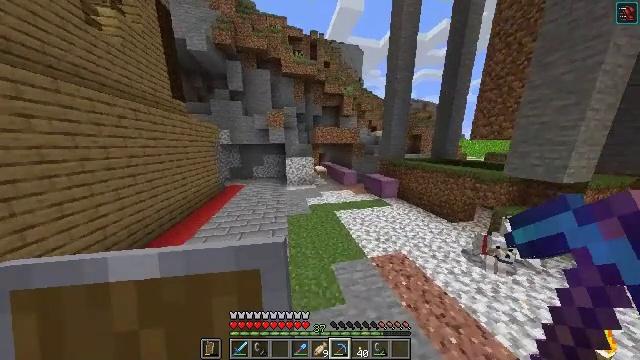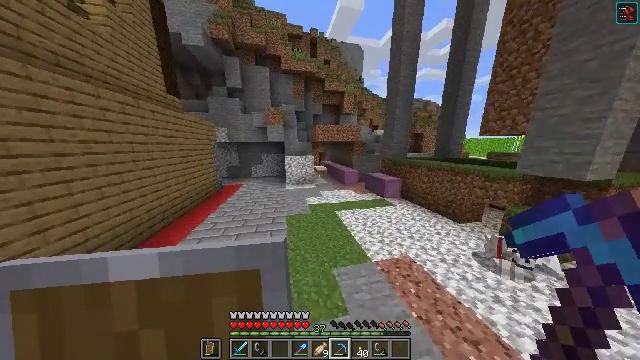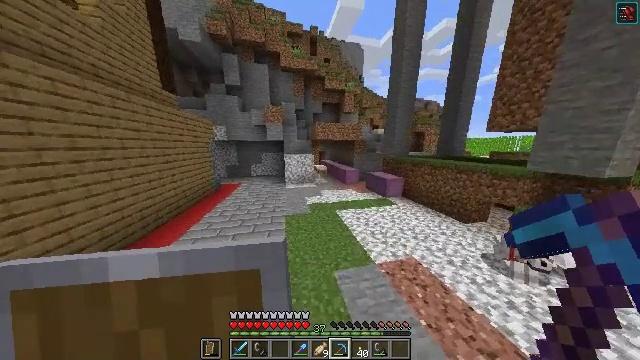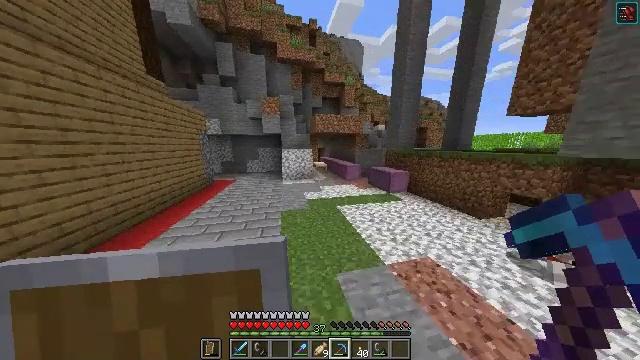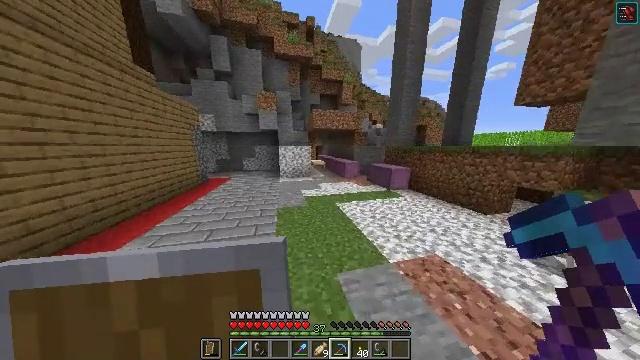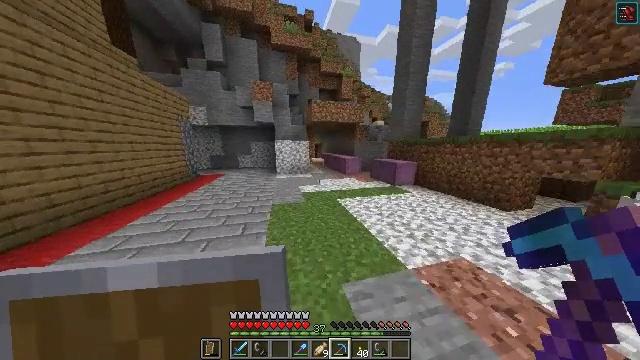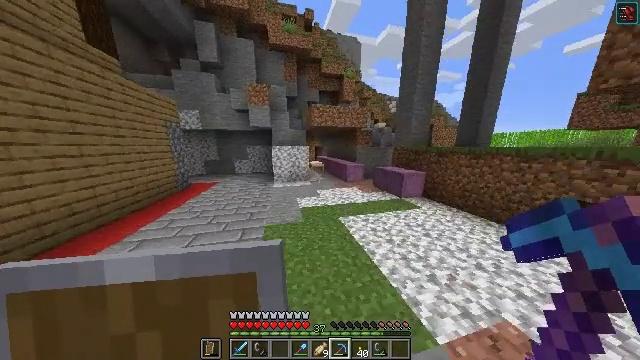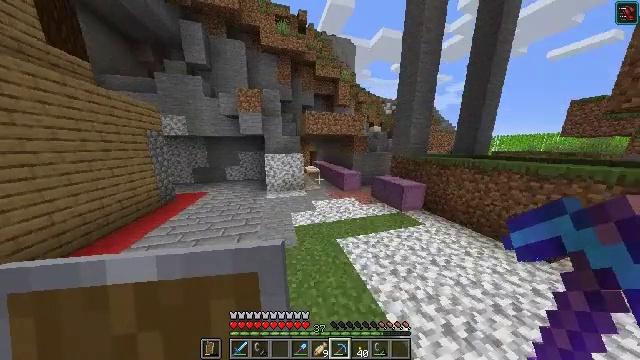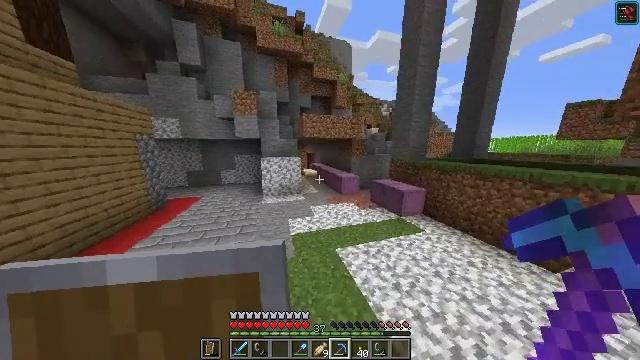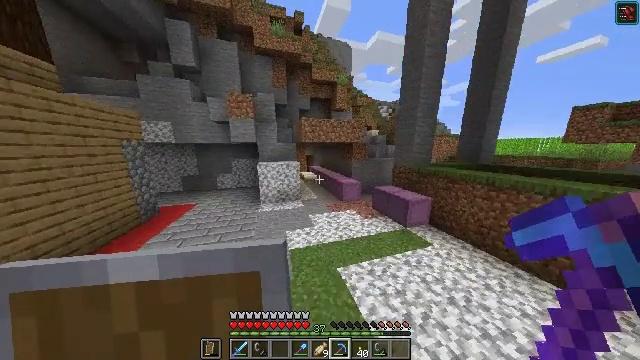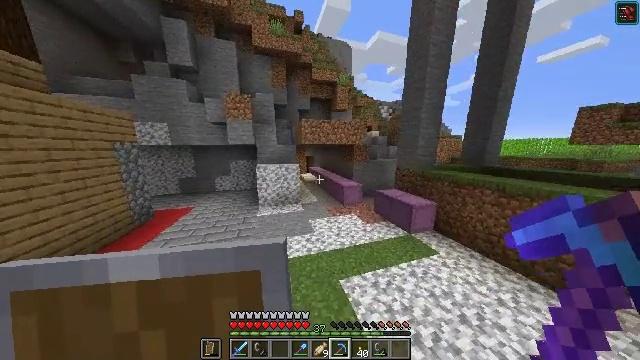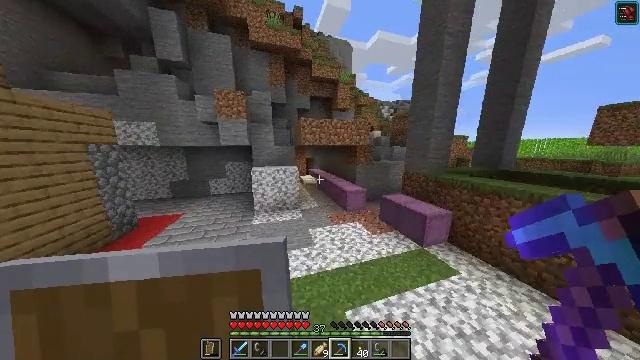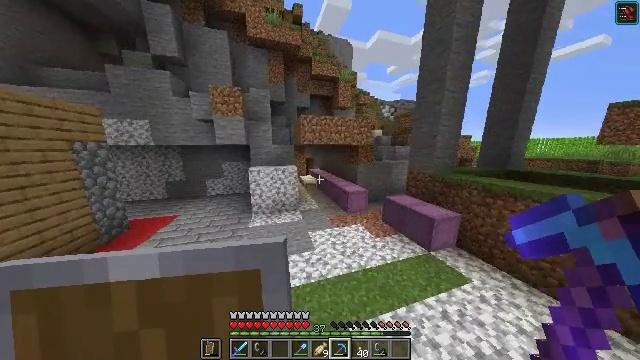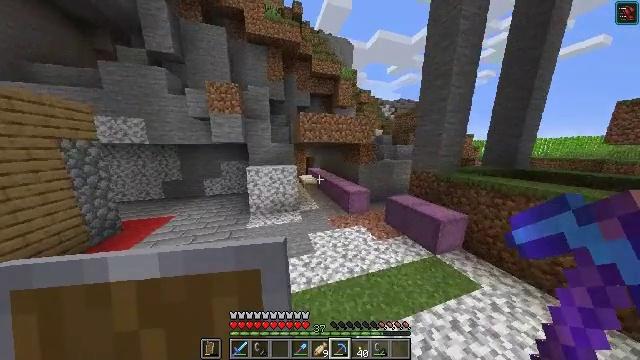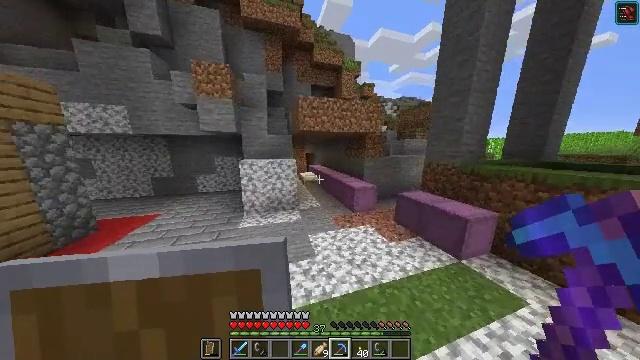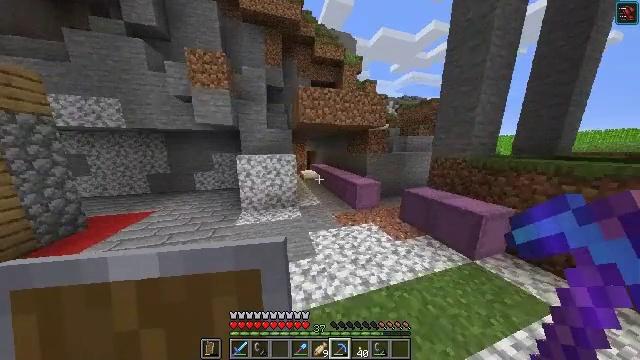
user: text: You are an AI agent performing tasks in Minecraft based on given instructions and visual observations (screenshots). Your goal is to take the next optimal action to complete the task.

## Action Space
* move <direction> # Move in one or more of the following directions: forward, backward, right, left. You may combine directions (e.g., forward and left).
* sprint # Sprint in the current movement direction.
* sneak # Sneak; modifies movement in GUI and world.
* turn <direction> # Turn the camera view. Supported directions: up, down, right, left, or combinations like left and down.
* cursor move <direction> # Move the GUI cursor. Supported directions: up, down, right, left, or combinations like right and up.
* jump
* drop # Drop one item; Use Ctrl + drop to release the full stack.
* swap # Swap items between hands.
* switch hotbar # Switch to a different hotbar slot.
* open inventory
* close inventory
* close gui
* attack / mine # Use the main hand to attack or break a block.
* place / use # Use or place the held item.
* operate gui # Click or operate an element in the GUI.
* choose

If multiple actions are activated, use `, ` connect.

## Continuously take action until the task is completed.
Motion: motion action
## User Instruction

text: Mine crimson fungus from the ground in the Nether.
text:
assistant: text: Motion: move forward, jump
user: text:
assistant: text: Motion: move forward, jump
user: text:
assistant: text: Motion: move forward, jump
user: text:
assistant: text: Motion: move forward, jump
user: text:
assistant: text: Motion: move forward, jump
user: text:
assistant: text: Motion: move forward, jump
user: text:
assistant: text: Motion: move forward, turn right, jump
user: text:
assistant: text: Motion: move forward, jump
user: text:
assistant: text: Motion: move forward, jump
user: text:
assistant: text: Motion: move forward, jump
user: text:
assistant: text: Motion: move forward, jump
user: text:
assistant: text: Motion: move forward, jump
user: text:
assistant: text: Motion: move forward, jump
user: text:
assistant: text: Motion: move forward, jump
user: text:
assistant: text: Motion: move forward, jump
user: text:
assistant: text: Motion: move forward, jump
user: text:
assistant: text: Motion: move forward, jump
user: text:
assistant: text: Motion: move forward, jump
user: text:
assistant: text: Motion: move forward, jump
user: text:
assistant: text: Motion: move forward
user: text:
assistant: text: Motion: move forward
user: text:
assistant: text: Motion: move forward
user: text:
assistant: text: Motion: move forward
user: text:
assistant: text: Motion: move forward, turn left
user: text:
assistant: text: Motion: move forward
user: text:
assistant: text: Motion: move forward
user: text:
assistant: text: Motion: move forward
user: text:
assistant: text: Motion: move forward
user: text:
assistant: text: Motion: move forward
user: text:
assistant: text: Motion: move forward